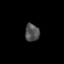
Tissue: prostate
Cell type: Epithelial cells
Senescence score: 0.3185
Nuclear area (px): 248
Mean DAPI intensity: 79.625